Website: home-depot
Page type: delivery-shipping
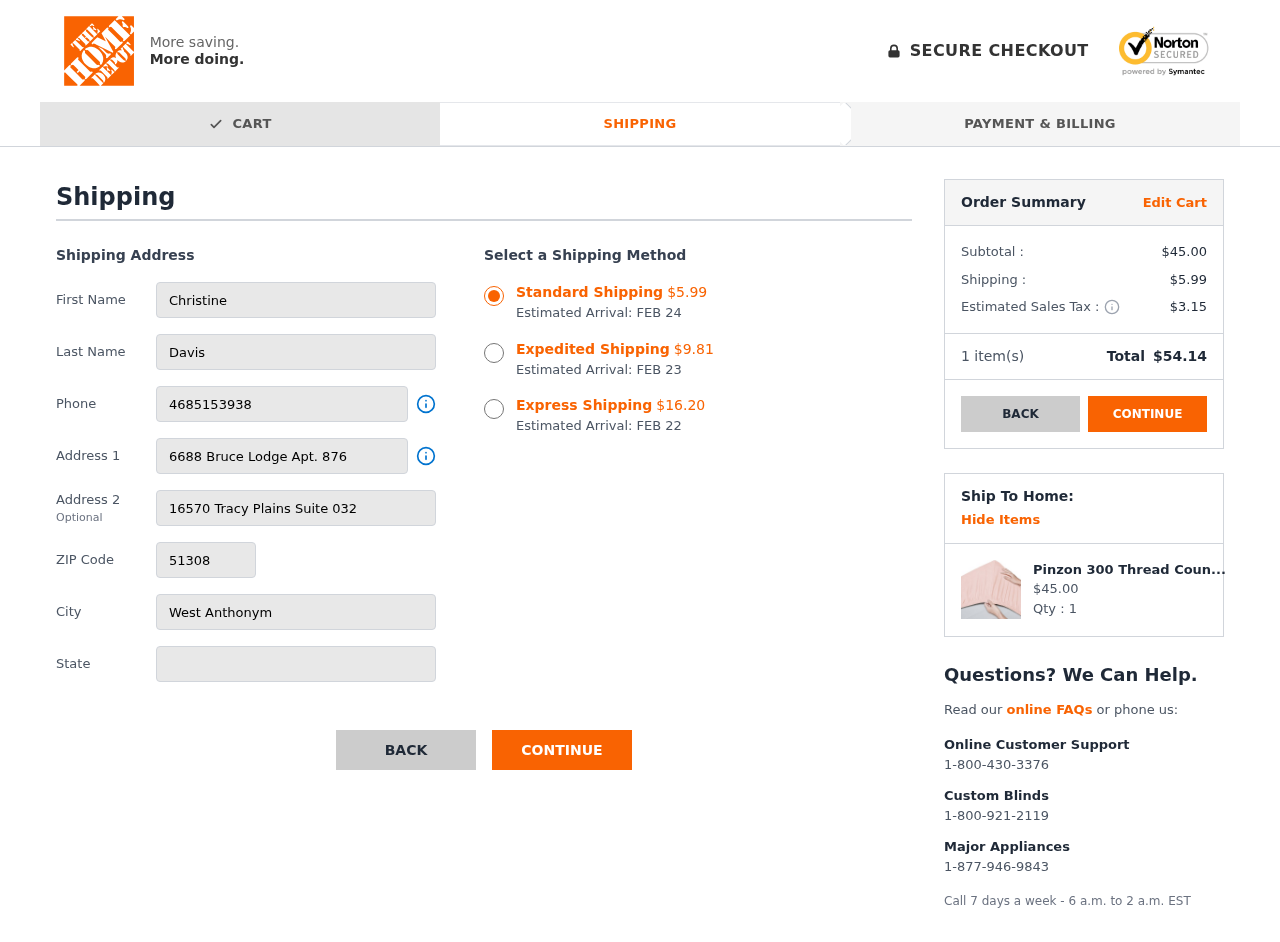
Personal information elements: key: PII_CITY
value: West Anthonymouth
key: PII_FIRSTNAME
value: Christine
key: PII_LASTNAME
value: Davis
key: PII_PHONE
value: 4685153938
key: PII_POSTCODE
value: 51308
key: PII_STATE
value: Iowa
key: PII_STREET
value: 6688 Bruce Lodge Apt. 876
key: PII_STREET2
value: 16570 Tracy Plains Suite 032
Product elements: key: PRODUCT1_NAME
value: Pinzon 300 Thread Count Organic Cotton Fitted Sheet (Pack of 2)
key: PRODUCT1_PRICE
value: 45
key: PRODUCT1_QUANTITY
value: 1
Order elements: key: ORDER_SHIPPING_COST_STANDARD
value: $5.99
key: ORDER_DELIVERY_DATE
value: FEB 24
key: ORDER_SHIPPING_COST_EXPEDITED
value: $9.81
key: ORDER_DELIVERY_DATE_EXPEDITED
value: FEB 23
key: ORDER_SHIPPING_COST_EXPRESS
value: $16.20
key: ORDER_DELIVERY_DATE_EXPRESS
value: FEB 22
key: ORDER_SUBTOTAL
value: $45.00
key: ORDER_SHIPPING_COST
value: $5.99
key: ORDER_TAX
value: $3.15
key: ORDER_NUM_ITEMS
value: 1
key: ORDER_TOTAL
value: $54.14